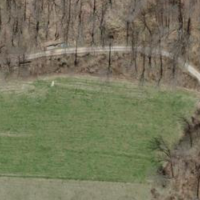
EUNIS habitat code: 44
Species observed at this site:
Aegopodium podagraria